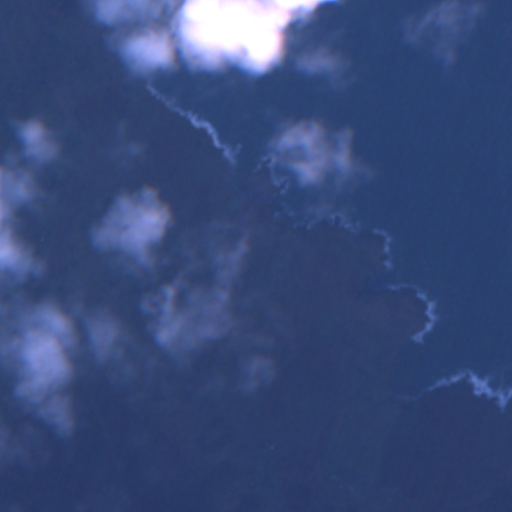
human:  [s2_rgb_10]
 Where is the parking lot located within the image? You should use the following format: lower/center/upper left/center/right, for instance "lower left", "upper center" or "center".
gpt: The parking lot is located in the upper left of the image.
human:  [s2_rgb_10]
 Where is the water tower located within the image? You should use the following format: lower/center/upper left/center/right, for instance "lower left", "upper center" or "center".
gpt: The water tower is located in the center left of the image.
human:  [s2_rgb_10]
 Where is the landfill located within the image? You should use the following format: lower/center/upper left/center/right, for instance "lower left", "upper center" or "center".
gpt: There is no landfill in the image.